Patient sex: M
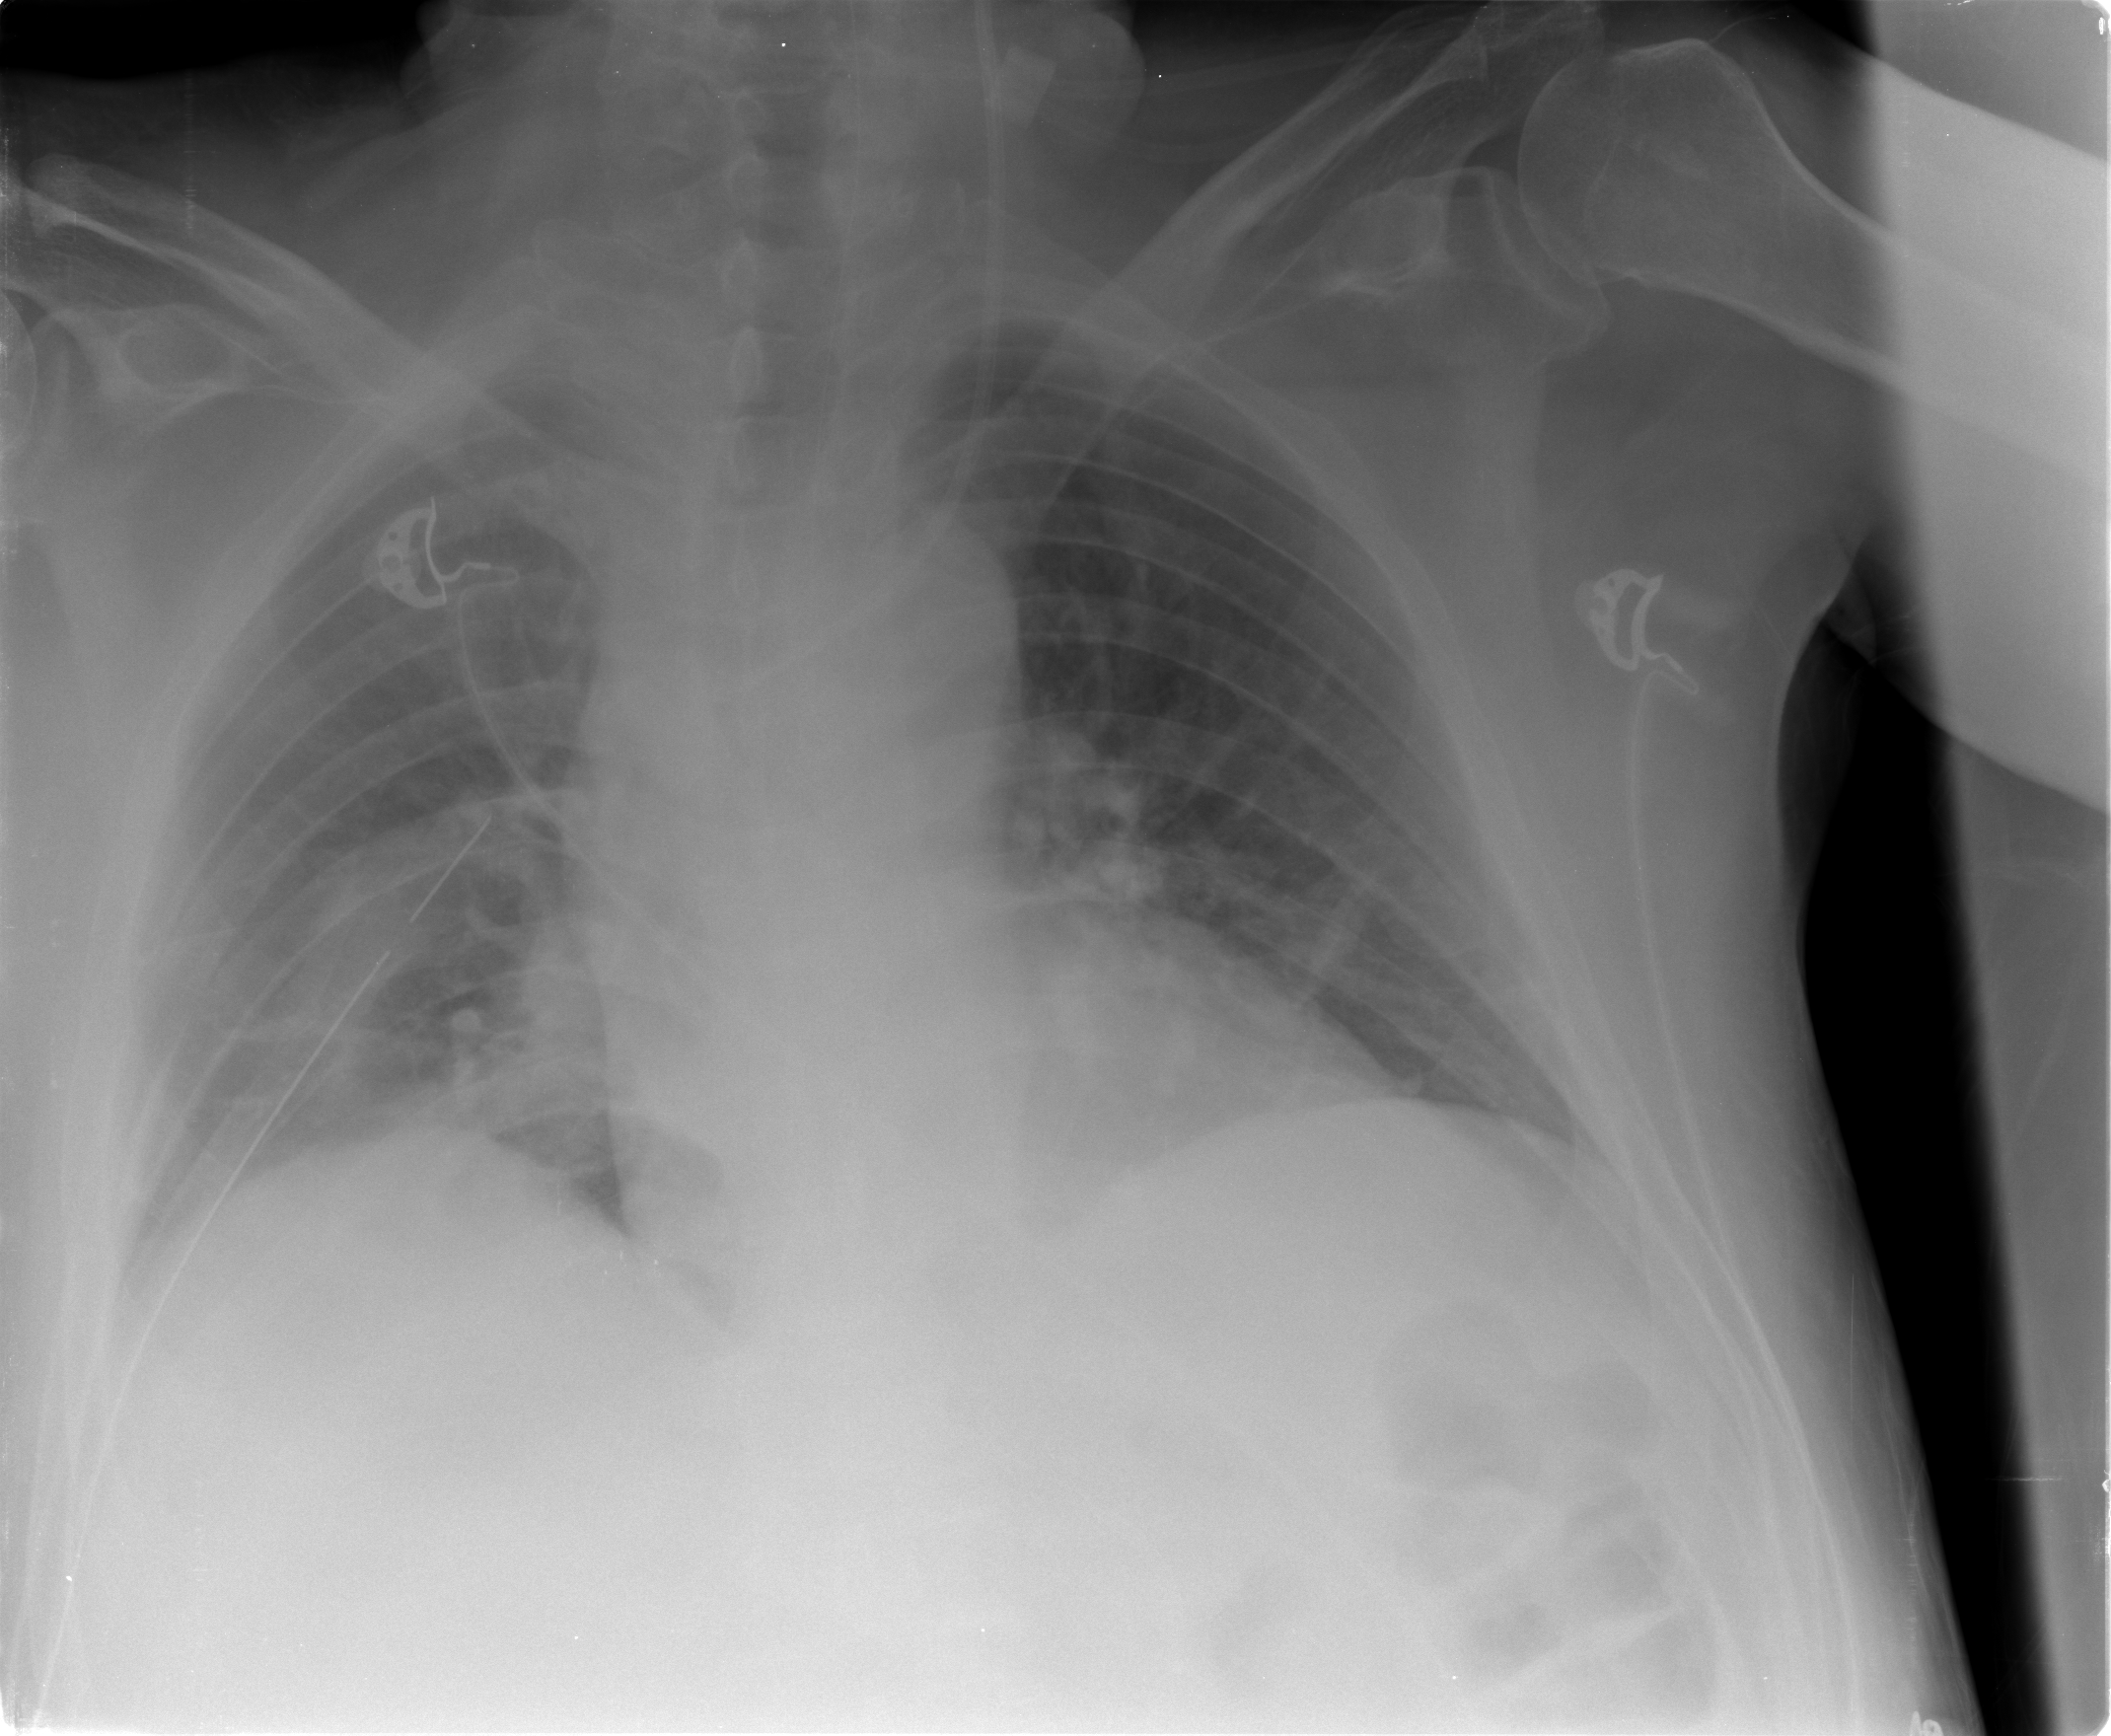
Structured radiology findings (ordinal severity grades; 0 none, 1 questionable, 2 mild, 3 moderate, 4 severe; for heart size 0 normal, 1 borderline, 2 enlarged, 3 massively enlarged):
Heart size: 0
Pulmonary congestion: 0
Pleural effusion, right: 2
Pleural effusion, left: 0
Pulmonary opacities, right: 1
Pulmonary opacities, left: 1
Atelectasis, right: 2
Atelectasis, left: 2